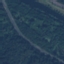
Label: Highway